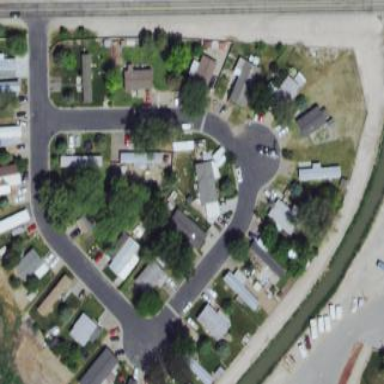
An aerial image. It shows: Residential area designated as trailer park.